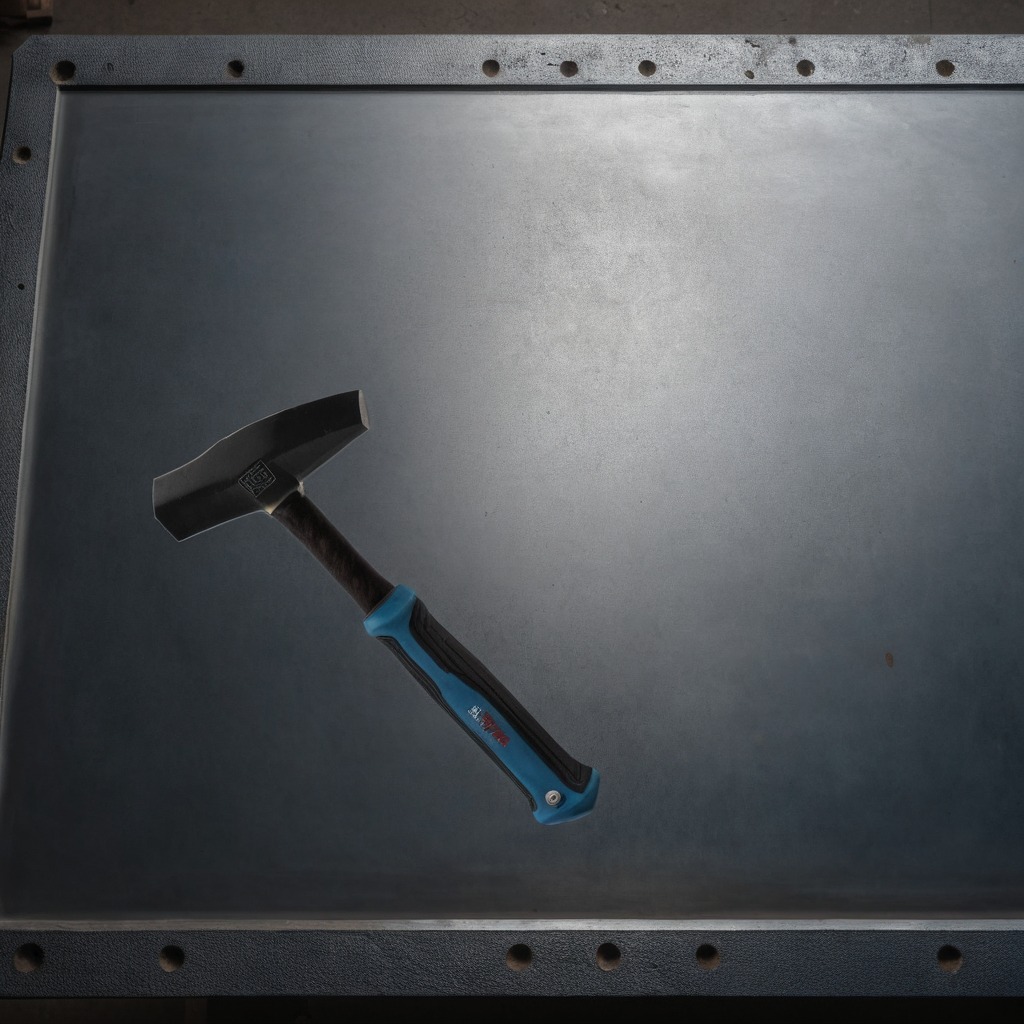
A hammer is lying on the cold steel table in a mining workshop.